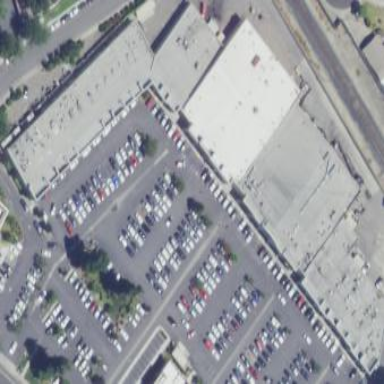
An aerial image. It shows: Retail building.